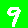
Digit: 9